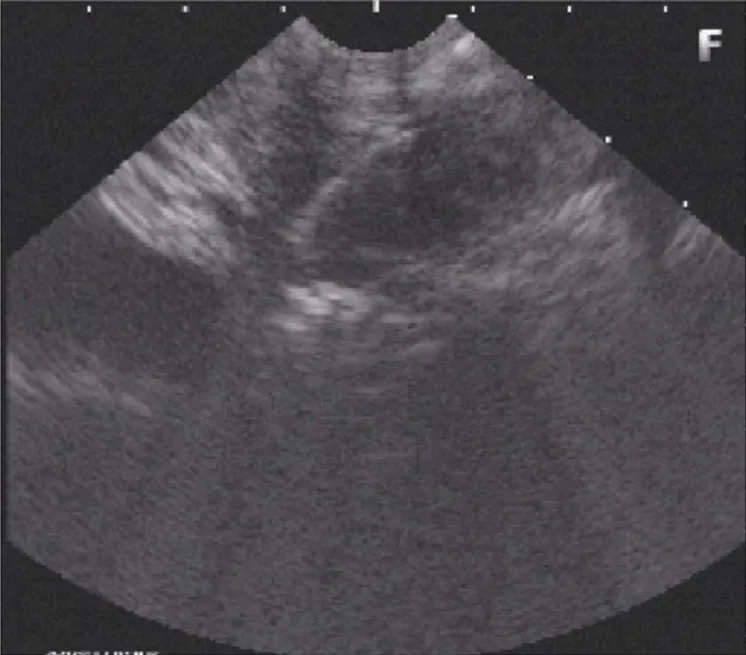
Endoscopic ultrasound. Endoscopic ultrasound showed a 31.5 x 9.1 mm subepithelial anechoic oval lesion in distal lateral esophageal wall, 37 cm from incisors.
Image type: radiology (ultrasound)